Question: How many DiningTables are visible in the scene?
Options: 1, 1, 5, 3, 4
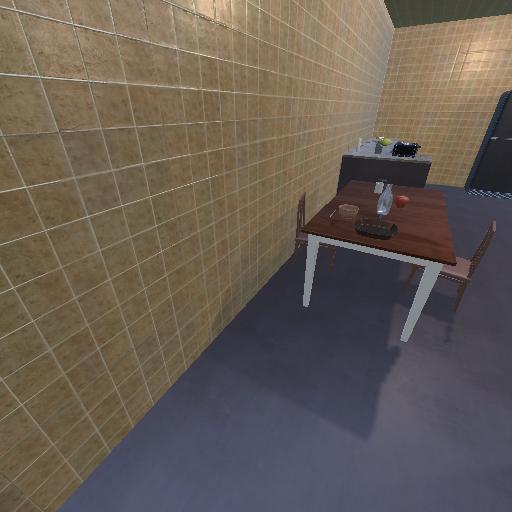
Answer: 1